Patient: sex F, age 83
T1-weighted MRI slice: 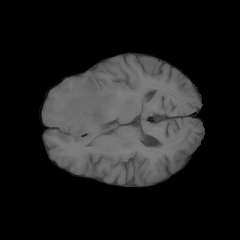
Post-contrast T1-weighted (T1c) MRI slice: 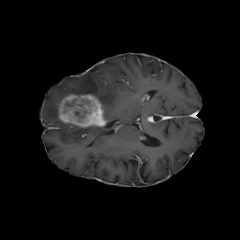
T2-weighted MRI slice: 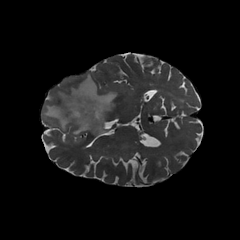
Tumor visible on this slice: yes
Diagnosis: Glioblastoma, IDH-wildtype
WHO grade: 4